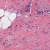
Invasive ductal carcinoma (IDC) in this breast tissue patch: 0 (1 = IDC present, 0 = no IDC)